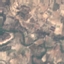
Land use / land cover: PermanentCrop